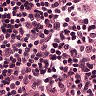
Metastatic tissue present: no